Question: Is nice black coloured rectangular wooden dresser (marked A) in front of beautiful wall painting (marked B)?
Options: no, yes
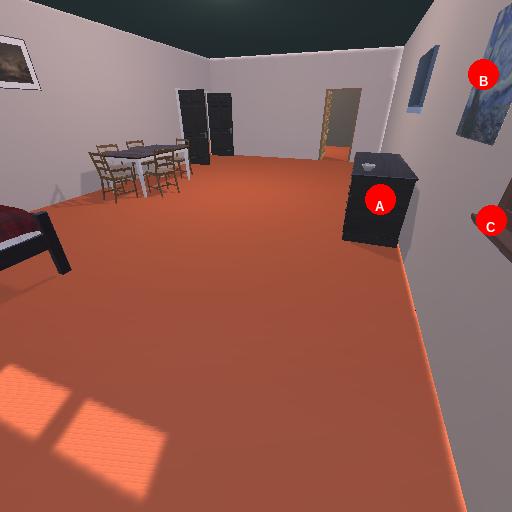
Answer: no